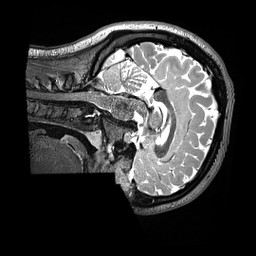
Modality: T2w
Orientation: sagittal
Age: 16
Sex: female
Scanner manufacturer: siemens
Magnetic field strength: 3 T
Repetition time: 3.2 s
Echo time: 0.564 s